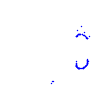
Particle: proton